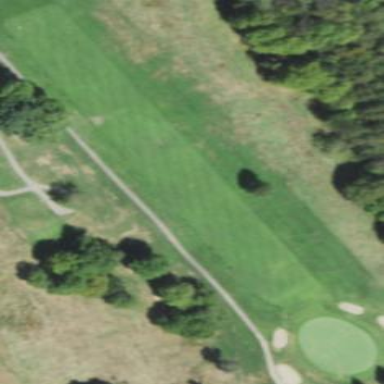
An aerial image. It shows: Golf fairway on pitch. It is used for the sport of golf.